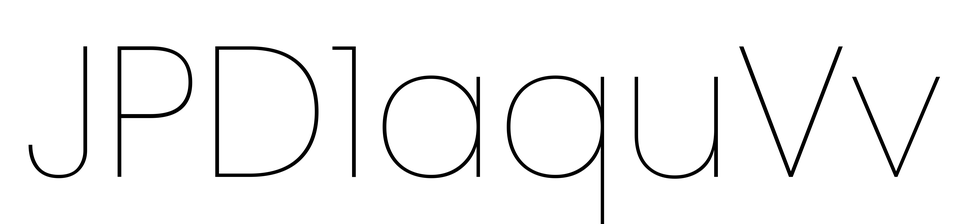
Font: Poppins-Thin